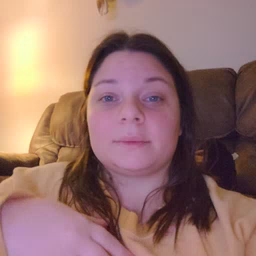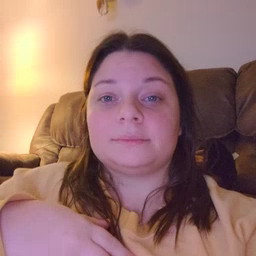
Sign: alligator